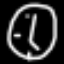
Label: clock